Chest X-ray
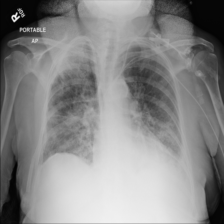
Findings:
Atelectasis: positive
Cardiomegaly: positive
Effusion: positive
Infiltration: positive
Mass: negative
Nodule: negative
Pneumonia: negative
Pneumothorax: negative
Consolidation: negative
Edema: negative
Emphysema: negative
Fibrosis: negative
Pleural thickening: negative
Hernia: negative